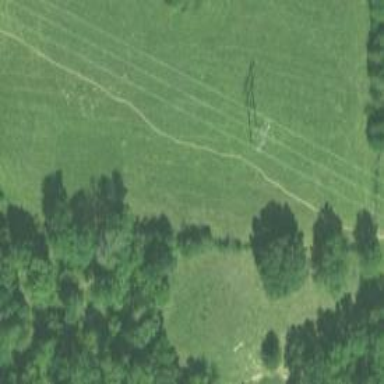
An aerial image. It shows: H-frame designed tower for power lines.